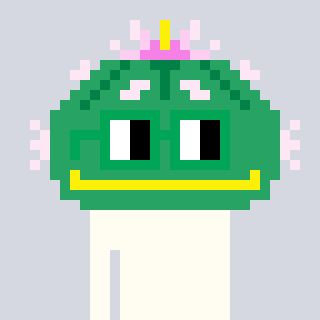
a pixel art character with square green glasses, a peyote-shaped head and a orange-colored body on a cool background